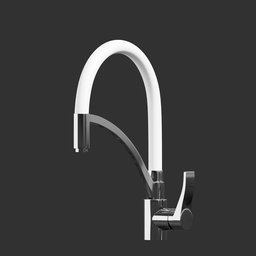
Label: appliances